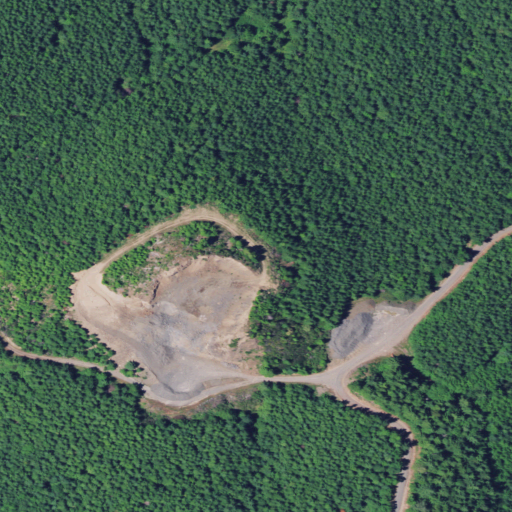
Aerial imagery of mountain in Oregon named Bill Peak containing evergreen forest, open development, shrub, medium intensity development, low intensity development, deciduous forest, and mixed forest